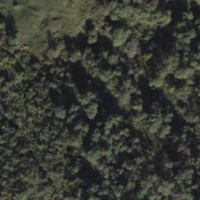
EUNIS habitat code: 32
Species observed at this site:
Streptopelia decaocto
Motacilla alba
Periparus ater